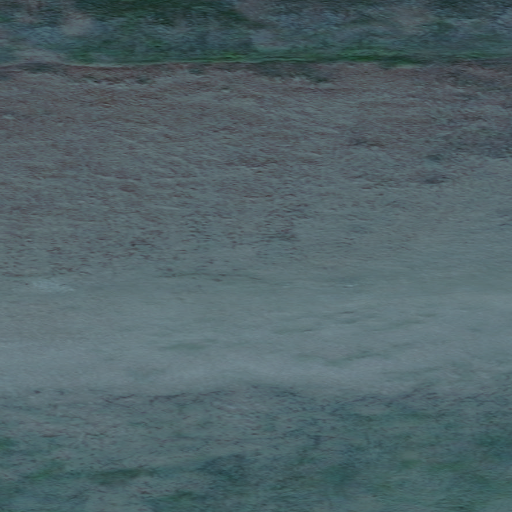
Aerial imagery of ridge(s) in Alaska named Knifeblade Ridge containing only unknown